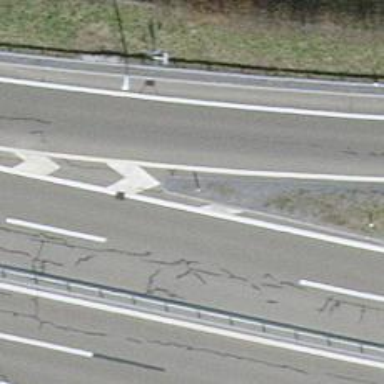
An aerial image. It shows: Asphalt trunk link road.